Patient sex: M
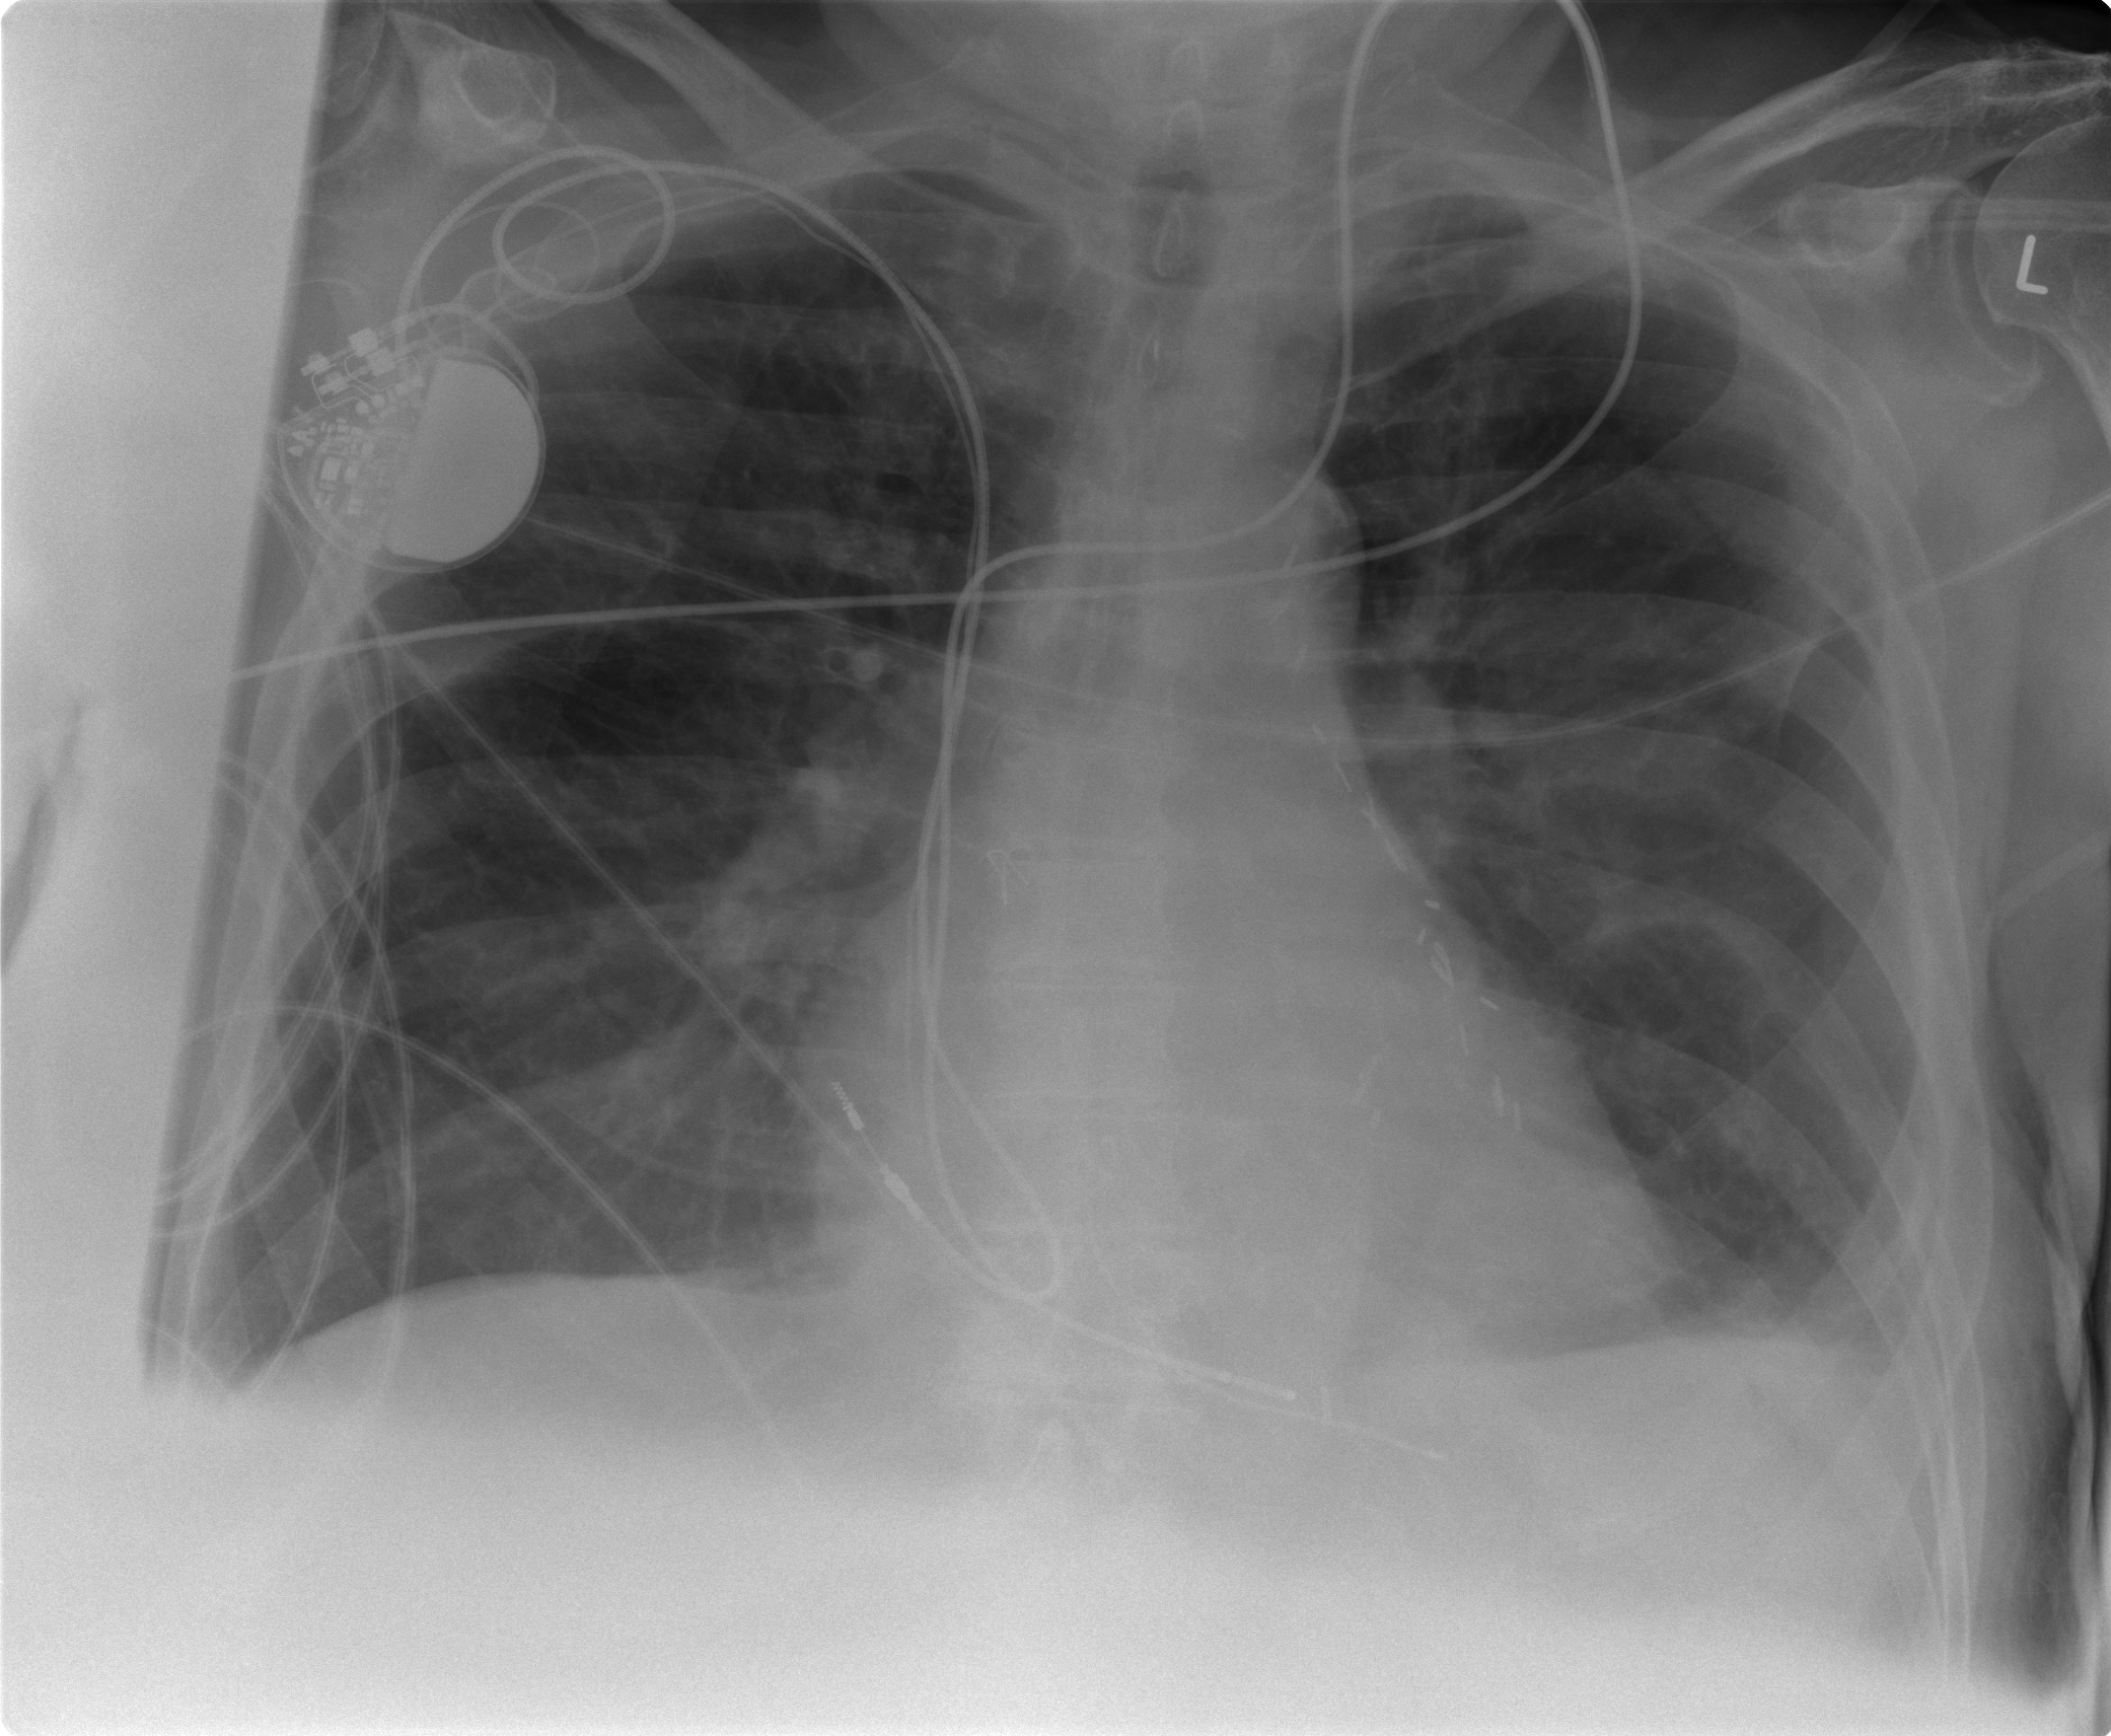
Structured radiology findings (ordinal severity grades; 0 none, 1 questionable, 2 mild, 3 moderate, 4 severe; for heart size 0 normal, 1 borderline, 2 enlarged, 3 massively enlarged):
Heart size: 0
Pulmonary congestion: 1
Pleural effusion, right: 1
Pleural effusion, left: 2
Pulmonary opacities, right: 0
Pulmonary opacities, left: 0
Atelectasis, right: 0
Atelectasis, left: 2